Question: I am working on a university project. I have the following issues. this is a publication system's use case diagram. as you see there is a confusion in it. I don't know exactly how and where to use extend-include relations. also how to use Inheritance UCs. should all the reports be extended from a main Report-UC ? and where could we have include-extend relations ?

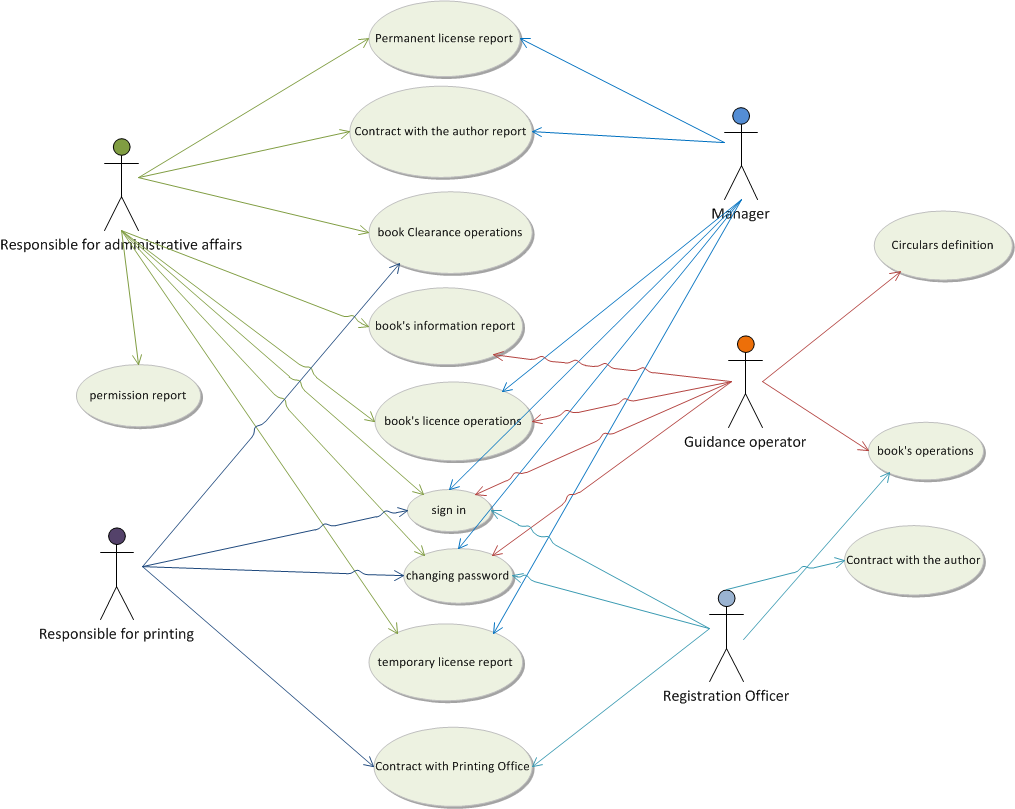
Answer: "Use Cases" usually start with a verb, indicate an action.
Perhaps, you may want to stick to standard "use cases".
The "inheritance" & "include" may help, but, also may confuse you more.
You have several users in your publishing system. Some of those users, are represented by a generic "User" that is not included, that requires to loggin into the system.
For example, you may have a generic "Administrator" that has rights to do some operations, and your "Manager" actor & your "Responsible" actor, inherit from him.
'''
o
-+-
|
/ "Administrator"
^ ^
| |
| "inherits" | "inherits"
| |
o o
-+- -+-
| |
/ \ / "Manager" "Responsible"
'''
These actors share several Use Cases, but, doesn't have exactly the same use cases.
The "inheritance" is more focused in the "Actors" ("people"), not the "use case" ("bubles").
The "Extend/Include" is more focused in the "Use Case", not the "Actors".
This situation require several "use cases" that may be independent by themselves, and other composed "Use Cases", that require the independent ones.
You may have a "Make a Contract with the Author" Use Case. That Use Case, includes, more aditional Use Cases:
2.1 "Deal the Contract with the Author", that its a manual operation, not, a computer action.
'''
("Make a Contract with the Author") --includes--> ("Deal the Contract with the Author")
'''
2.2 "Login into the System", that is a module in the system, that can be included in other Use Cases, and its indepedent by itself.
'''
("Make a Contract with the Author") --includes--> ("Login into the System")
'''
2.3 "Register the Contract with the Author", that is a module in the system, that requires the "Login into the System" Use Case, where the contract data is captured.
'''
("Make a Contract with the Author") --includes--> ("Register the Contract with the Author")
'''
I learnt the first U.M.L. version of "Use Case" diagrams that didn't include "inheritance" or "Extend/Include". Later, I found out, how to use them.
Does your project, as a homework, require to implement them ?